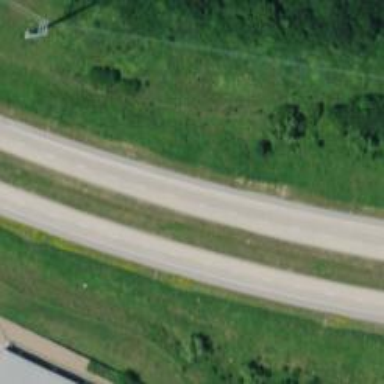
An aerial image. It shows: Trunk highway with expressway features.